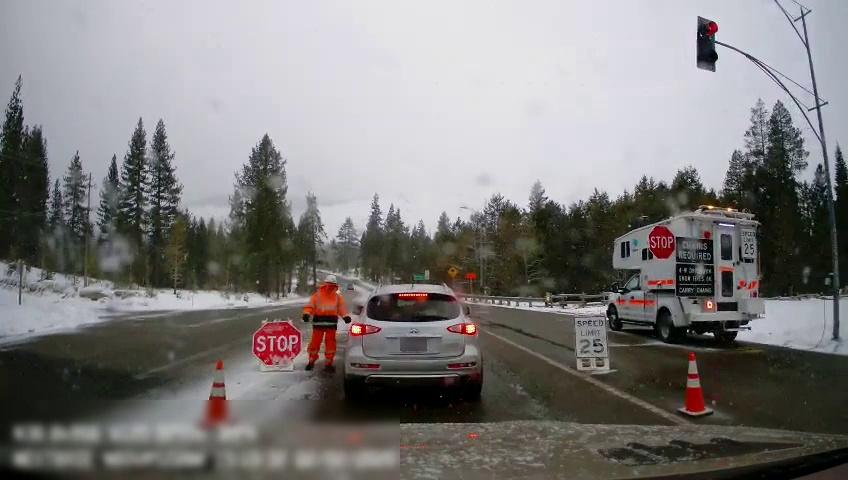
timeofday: Day
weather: Snowy
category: Drivable Space
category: Vehicles | Truck
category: Vehicles | SUV
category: Pedestrians
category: Lanes | Alternate Lane
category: Traffic | Lights
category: Traffic | Signs
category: Traffic | Signs
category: Traffic | Signs
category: Traffic | Signs
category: Traffic | Signs
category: Traffic | Signs
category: Traffic | Signs
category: Traffic | Signs
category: Traffic | Signs